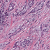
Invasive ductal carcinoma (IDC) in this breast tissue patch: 1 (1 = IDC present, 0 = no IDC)